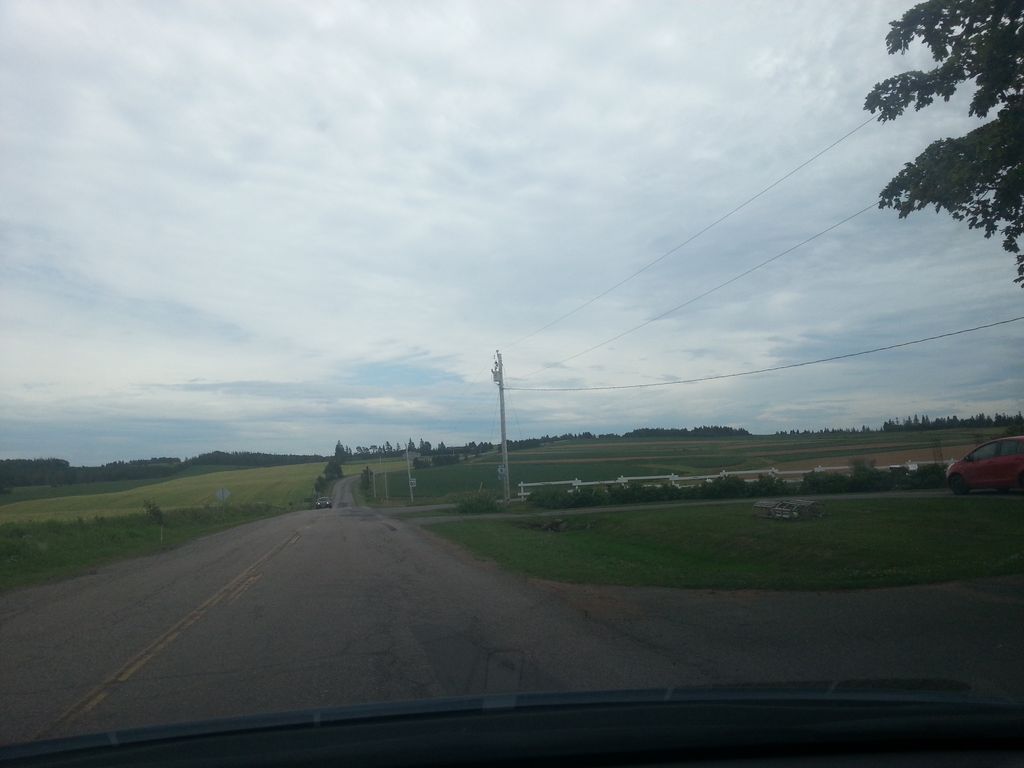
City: charlottetown